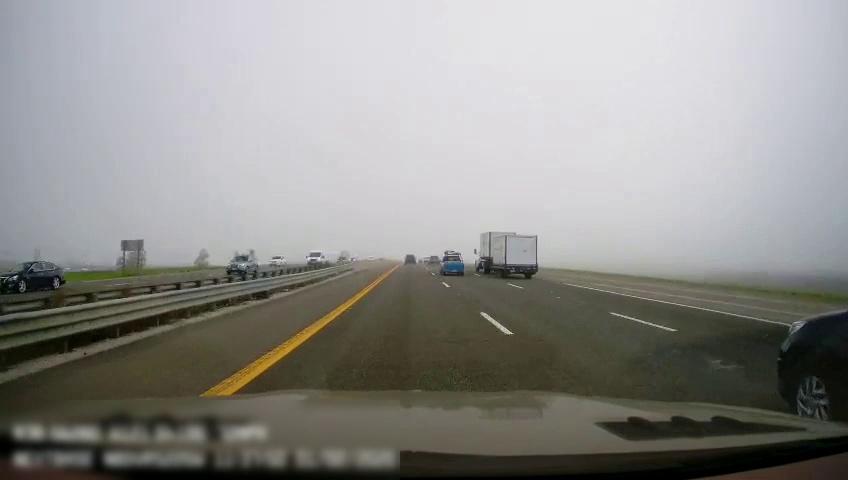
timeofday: Day
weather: Cloudy
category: Drivable Space
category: Drivable Space
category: Vehicles | SUV
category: Vehicles | Car
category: Vehicles | Van
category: Vehicles | Car
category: Vehicles | SUV
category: Vehicles | Truck
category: Vehicles | Other LV
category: Vehicles | Truck
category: Vehicles | SUV
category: Vehicles | SUV
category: Vehicles | Car
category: Lanes | Current Lane
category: Lanes | Current Lane
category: Lanes | Alternate Lane
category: Lanes | Alternate Lane
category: Lanes | Alternate Lane
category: Lanes | Alternate Lane
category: Lanes | Alternate Lane
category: Lanes | Opposite Lane
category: Lanes | Opposite Lane
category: Traffic | Signs